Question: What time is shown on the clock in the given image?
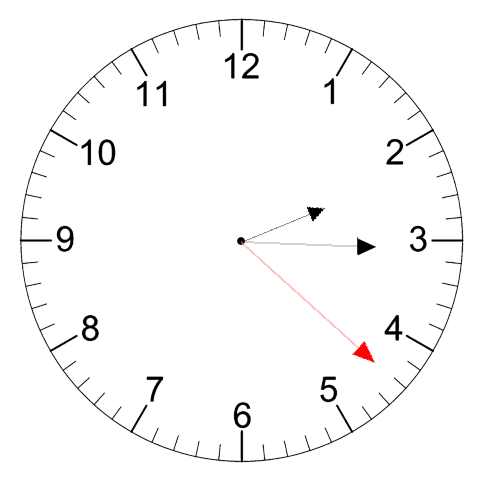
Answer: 02:15:22